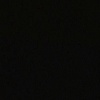
Label: space